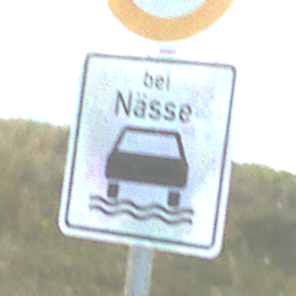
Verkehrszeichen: BeiNaesse
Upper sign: Geschwindigkeit120
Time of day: SunriseSunset
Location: Outdoor (RoadRail)
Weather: PartlyCloudy
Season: NotSpecified
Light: Natural